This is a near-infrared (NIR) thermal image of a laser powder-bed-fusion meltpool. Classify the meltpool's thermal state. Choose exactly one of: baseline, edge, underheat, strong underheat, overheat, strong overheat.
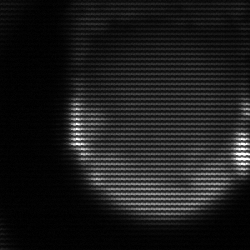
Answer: edge